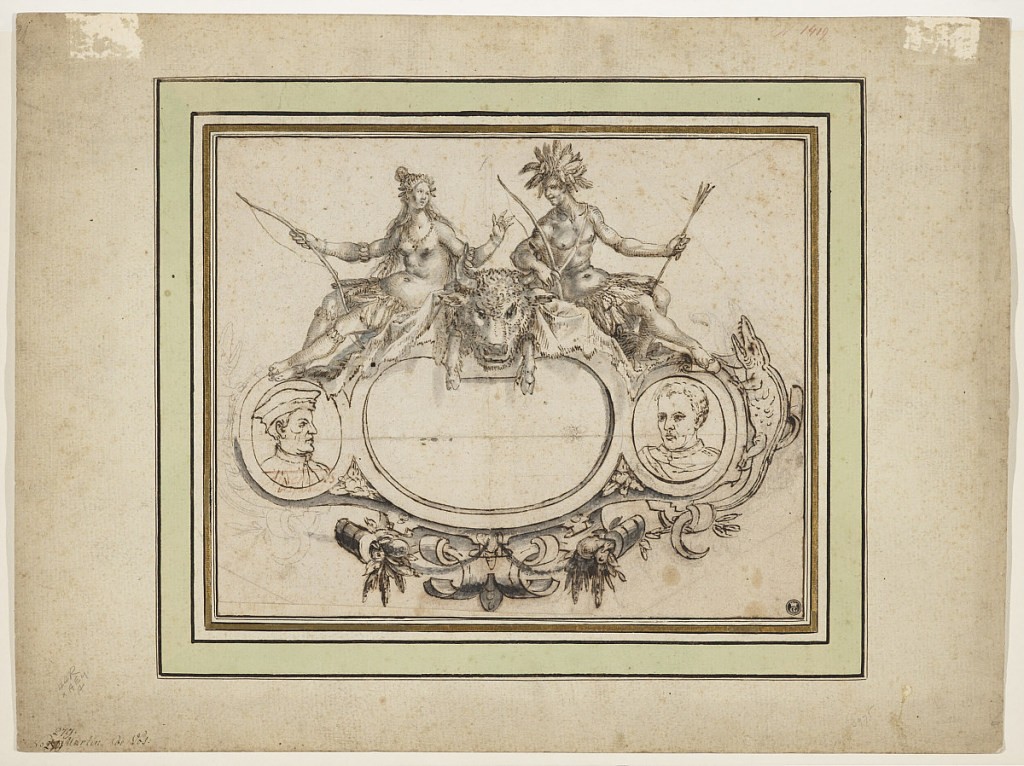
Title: Design for a Frontispiece, Allegory of America
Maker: Marten de Vos, Flemish, 1532-1603
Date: ca. 1590
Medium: Graphite, pen and brown ink, red chalk, brush and gray wash on white paper lined with heavy laid paper
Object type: Drawing
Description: Reclining figures, symbolizing American Indians, flank a bison head, forming adjuncts to a cartouche enframement. At either side, portrait busts of Amerigo Vespucci, left, and Christopher Columbus, right. Crocodiles form outer side extremities, left and right (left one may be a later addition).